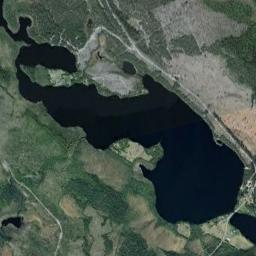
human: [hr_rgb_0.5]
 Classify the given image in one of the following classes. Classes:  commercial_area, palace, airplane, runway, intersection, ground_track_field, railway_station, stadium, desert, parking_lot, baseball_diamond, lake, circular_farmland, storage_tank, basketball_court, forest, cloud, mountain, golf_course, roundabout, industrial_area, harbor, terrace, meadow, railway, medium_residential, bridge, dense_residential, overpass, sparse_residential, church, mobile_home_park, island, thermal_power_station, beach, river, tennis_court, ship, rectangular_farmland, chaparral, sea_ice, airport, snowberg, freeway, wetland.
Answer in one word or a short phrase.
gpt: lake